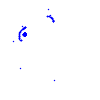
Particle: kaon